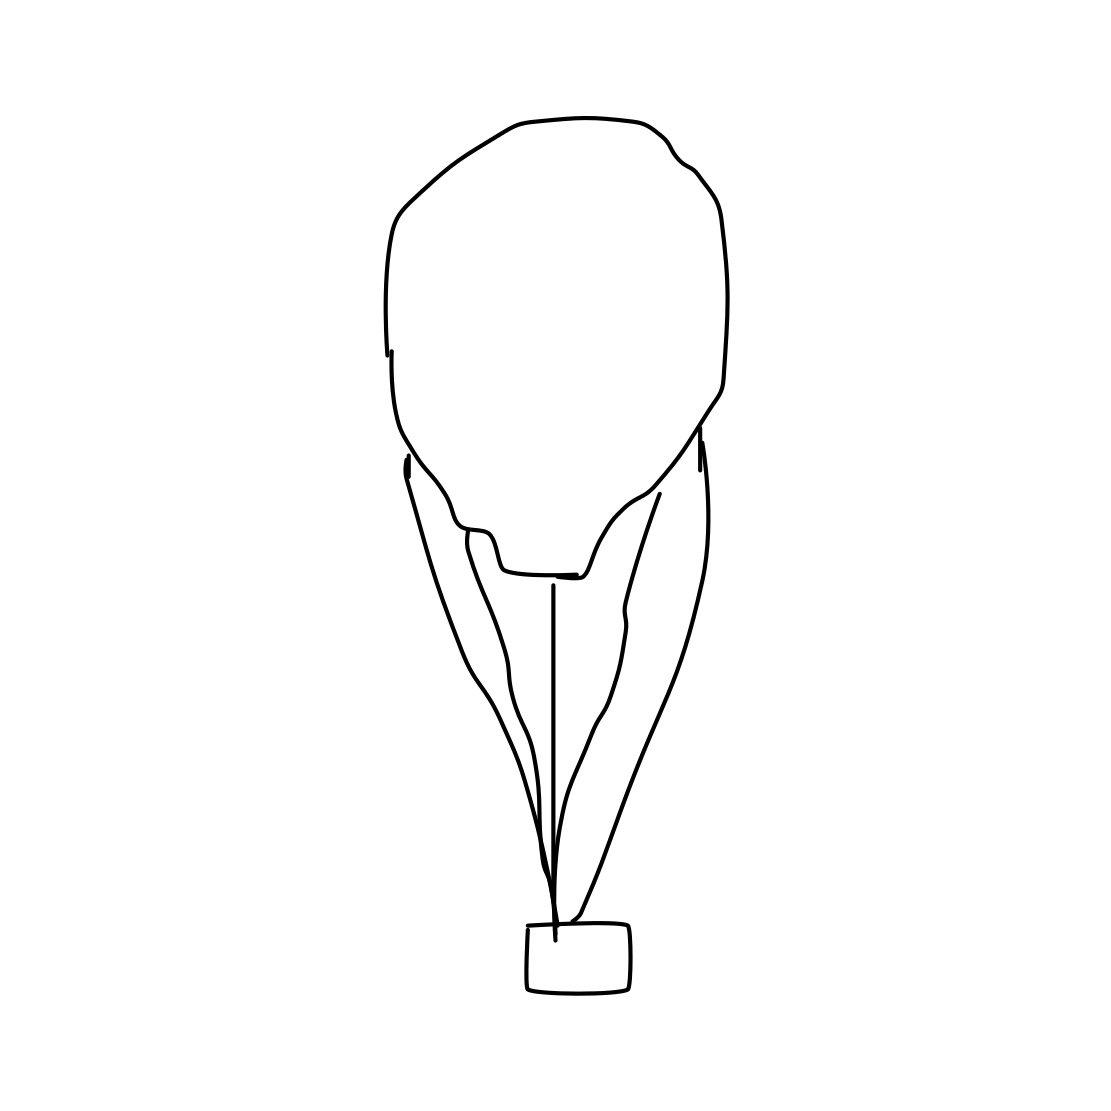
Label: hot air balloon